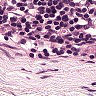
Metastatic tissue present: no